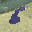
Label: 6